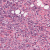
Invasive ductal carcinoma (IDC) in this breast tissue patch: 1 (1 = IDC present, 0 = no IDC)